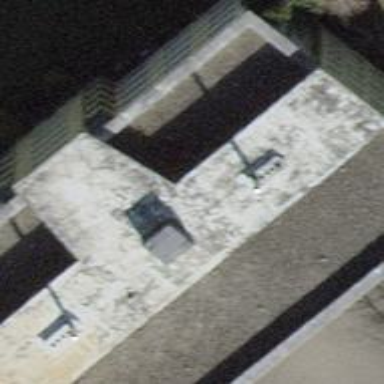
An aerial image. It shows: Flat-roofed building.